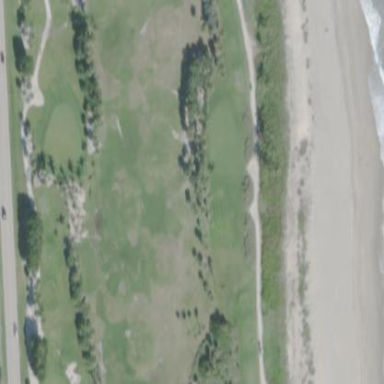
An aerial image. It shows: Driving range for golf on grass.